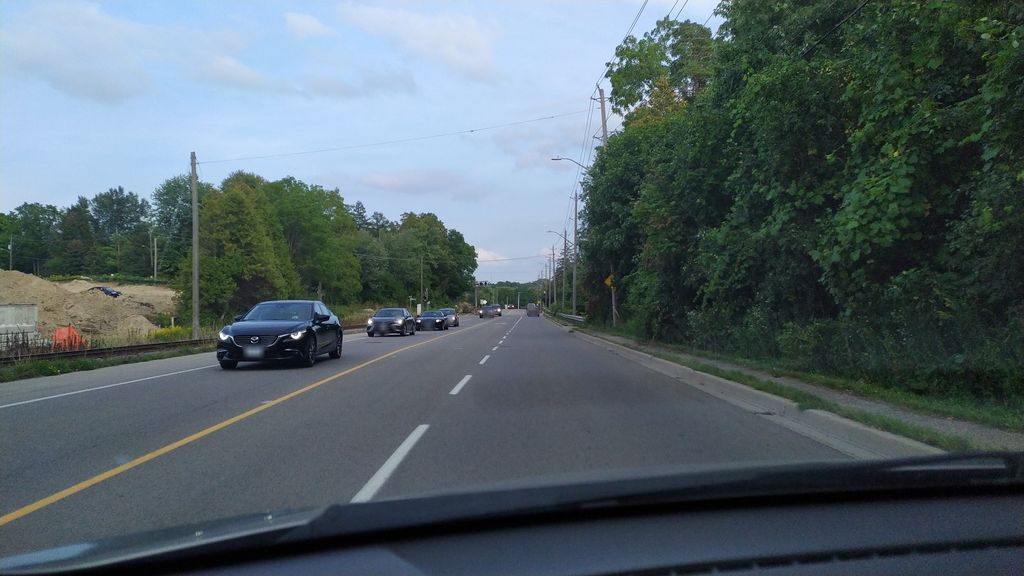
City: kitchener-waterloo